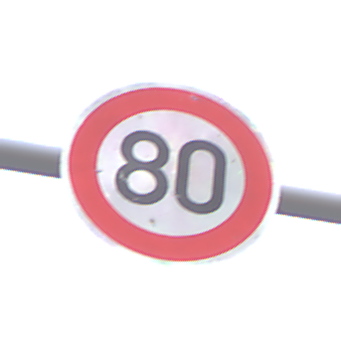
Verkehrszeichen: Geschwindigkeit80
Umgebung: Outdoor, Nature
Tageszeit: SunriseSunset
Wetter: PartlyCloudy
Licht: Natural
Jahreszeit: NotSpecified
Kontrast: LowContrast